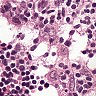
Metastatic tissue present: no